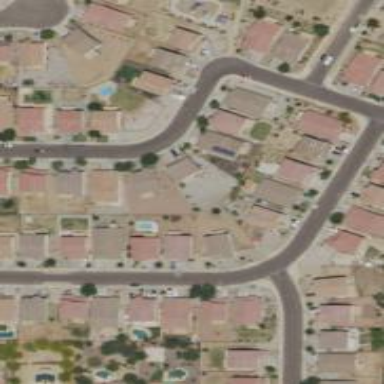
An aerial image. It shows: Residential road.